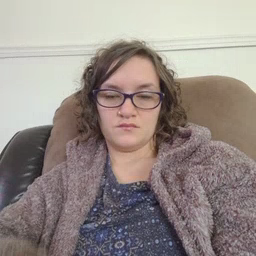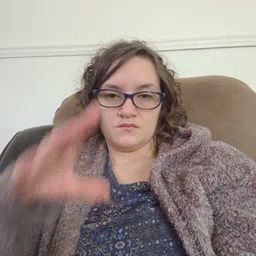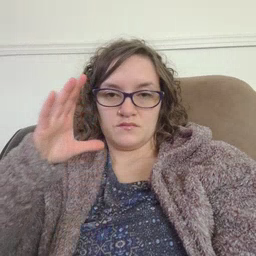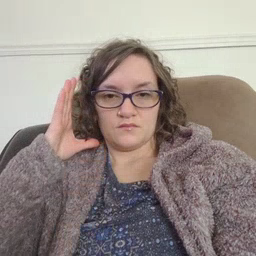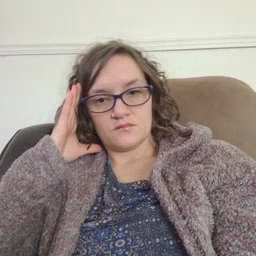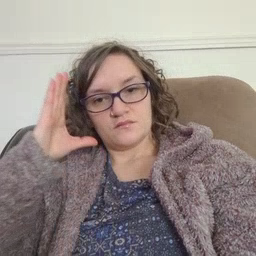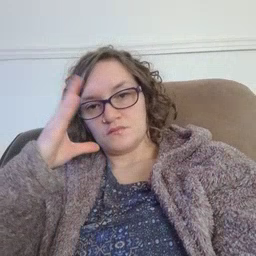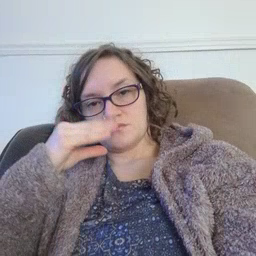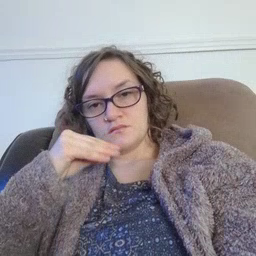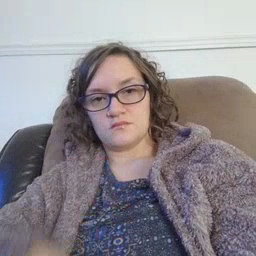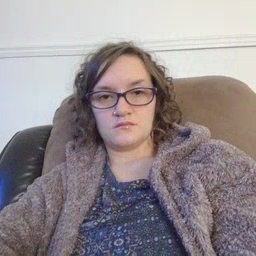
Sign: nap